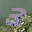
Label: 3